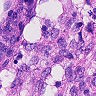
Metastatic tissue present: no